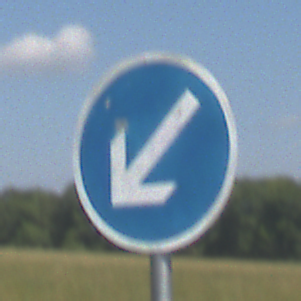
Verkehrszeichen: VorgeschriebeneVorbeifahrtLinks
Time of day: Midday
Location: Outdoor (Nature)
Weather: Clear
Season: NotSpecified
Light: Natural